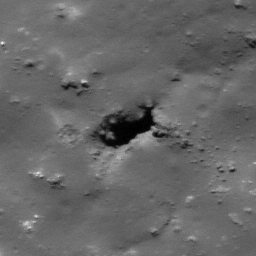
Pit: Tycho 12
Host crater: Tycho
Host type: impact_melt
Lunar coordinates: latitude -43.217, longitude 349.579